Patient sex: M
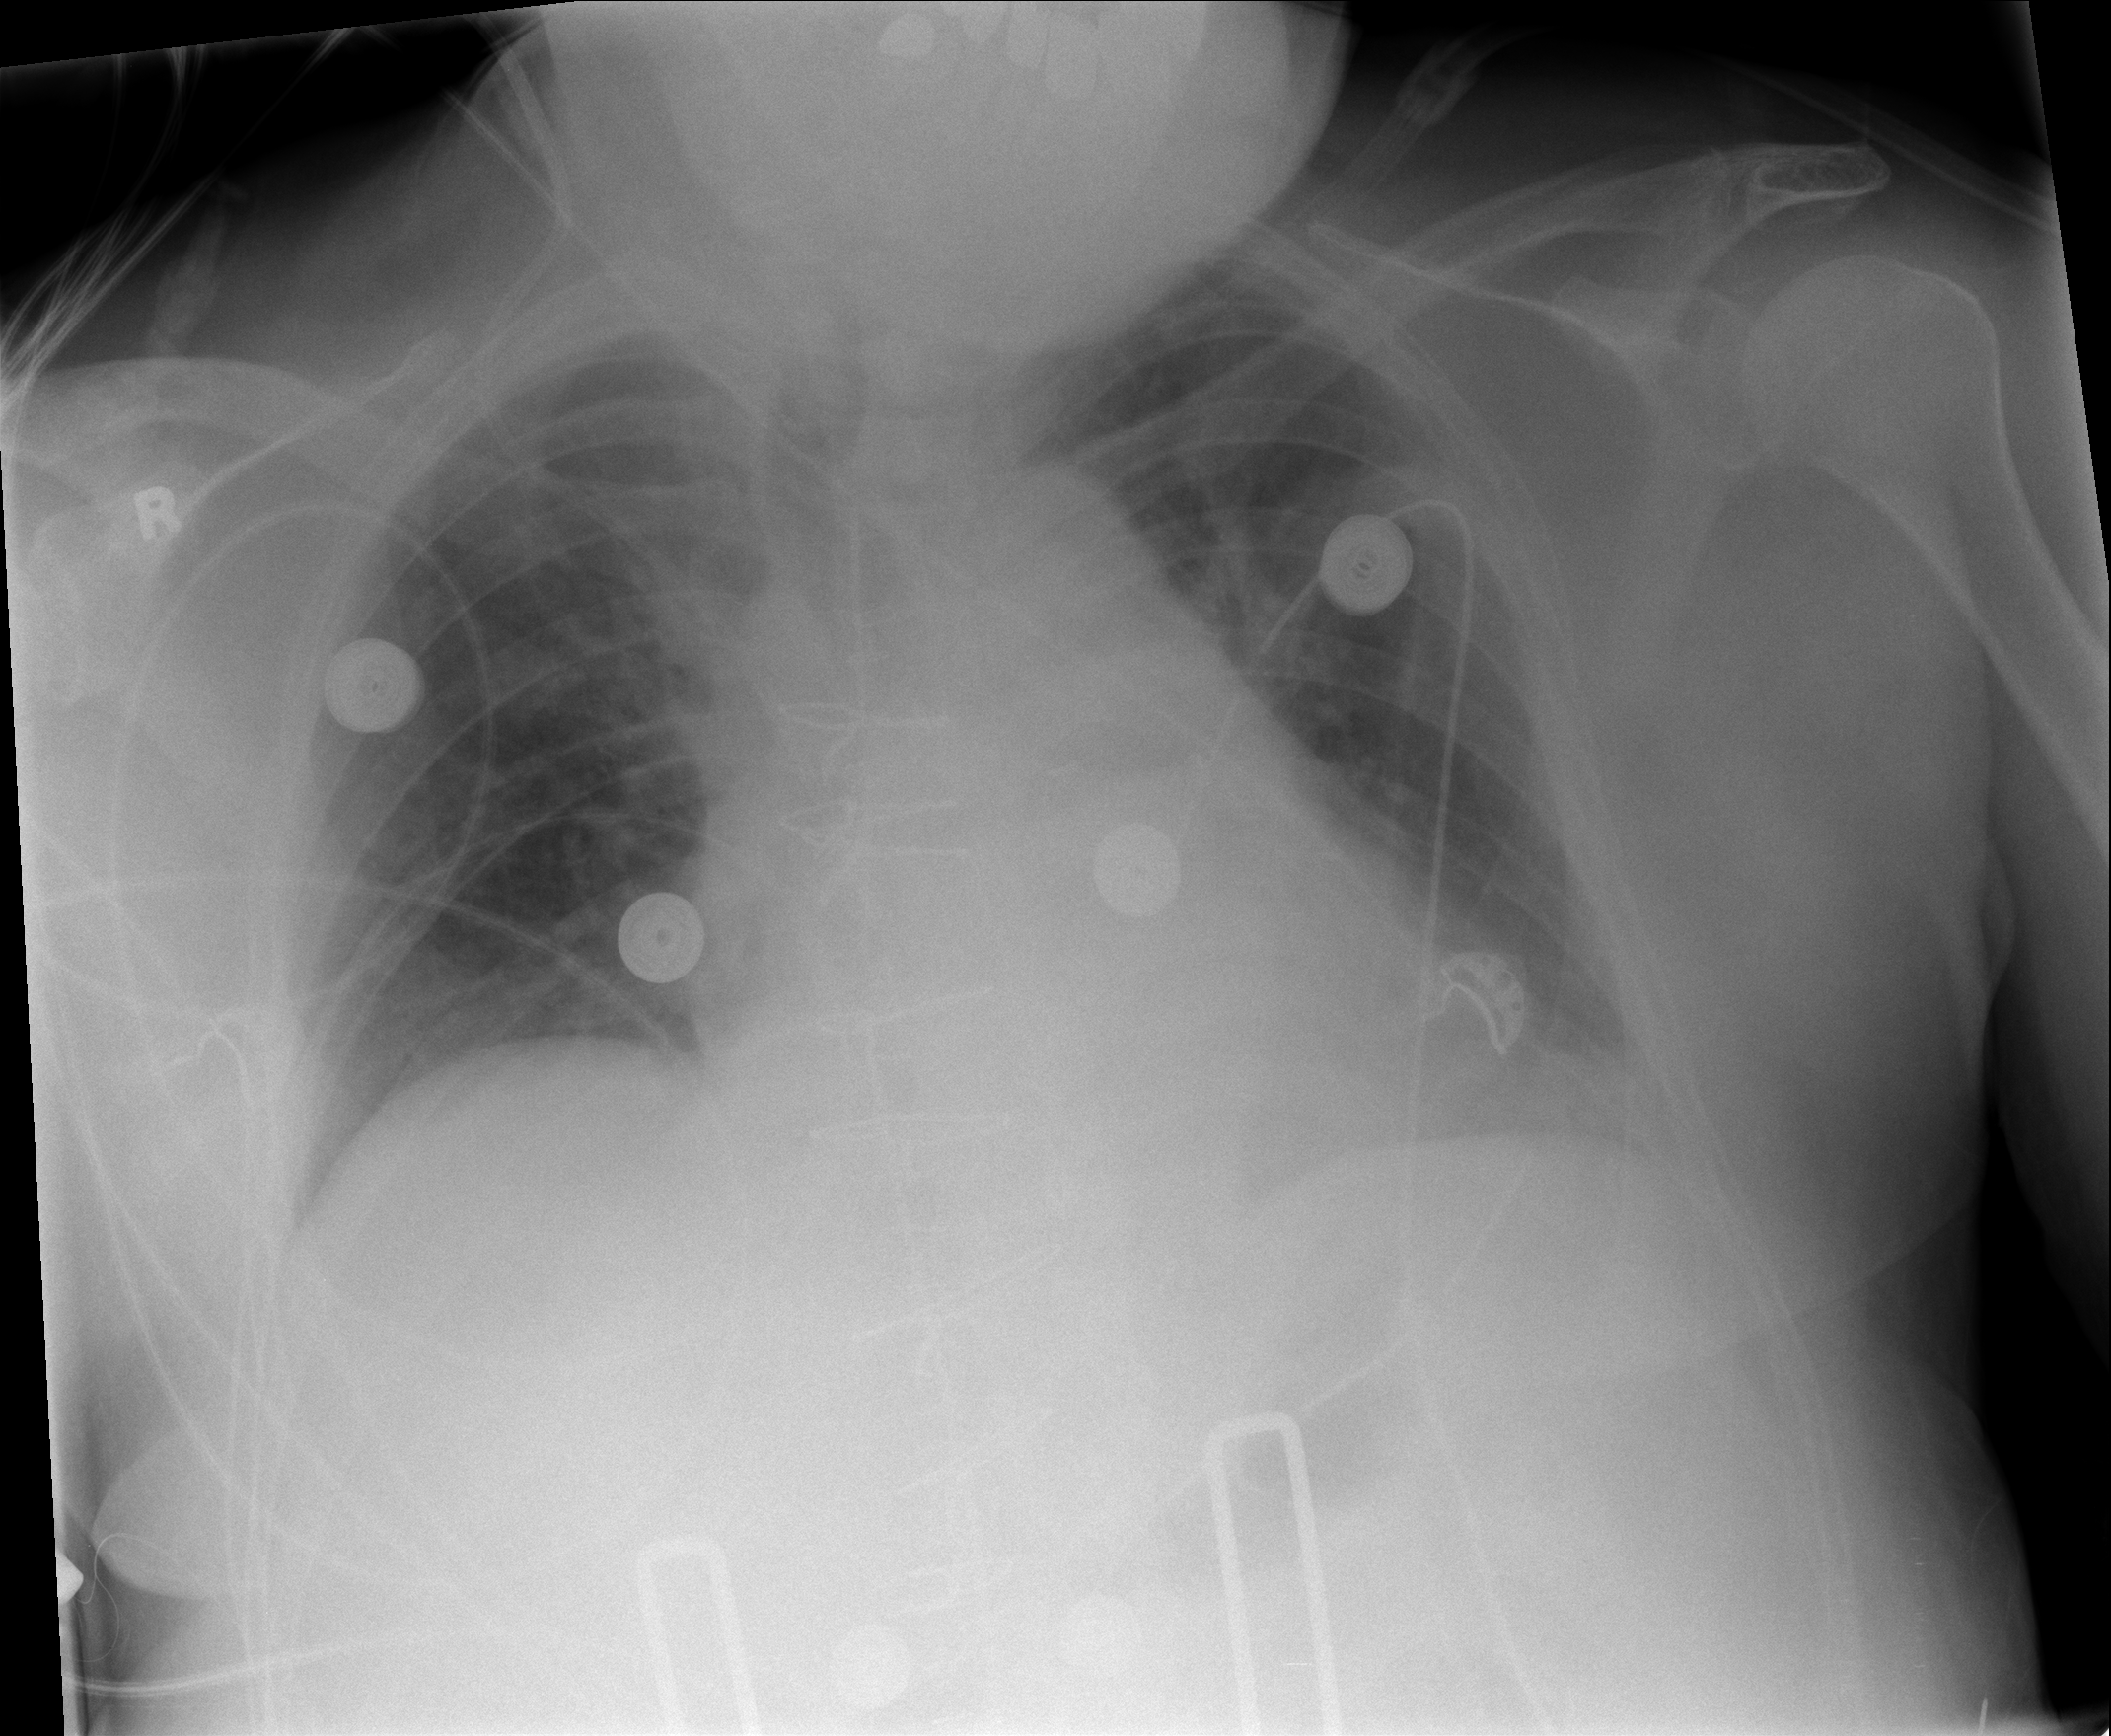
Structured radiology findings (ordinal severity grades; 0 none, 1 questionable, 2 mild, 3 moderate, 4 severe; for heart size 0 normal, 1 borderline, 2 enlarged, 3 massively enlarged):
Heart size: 1
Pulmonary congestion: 2
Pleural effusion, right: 0
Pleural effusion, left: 2
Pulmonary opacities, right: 0
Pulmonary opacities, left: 0
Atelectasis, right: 0
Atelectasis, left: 2